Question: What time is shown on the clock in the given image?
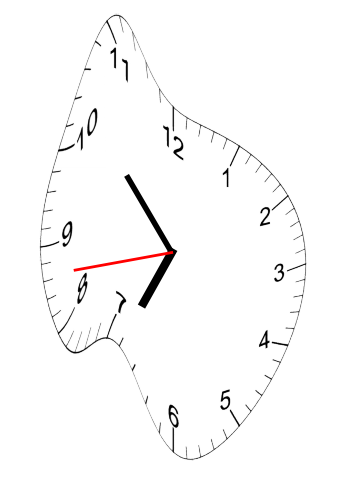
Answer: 06:52:43